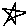
Label: star